在平面直角坐标系$xOy$中，抛物线$C:y^2=8x$，$P$为$x$轴正半轴上一点，线段$OP$的垂直平分线$l$交$C$于$A,B$两点，若$\angle OAP=120^\circ$，则四边形$OAPB$的周长为( \   \ )

\vspace{5pt}
\noindent
A．$64\sqrt{3}$\qquad B．$64$\qquad C．$80\sqrt{3}$\qquad D．$80$
【解答】
\vspace{8pt}
\noindent
\textbf{【答案】A}

\vspace{3pt}
\noindent
\textbf{【分析】}线段$OP$的垂直平分线$l$交$C$于$A,B$两点,结合抛物线的对称性可得$AB$与$OP$互相平分,则四边形$OAPB$为菱形,可设$P$点坐标,通过几何关系求出$A$点坐标,在代入抛物线方程即可求解.

\vspace{5pt}
\noindent
\textbf{【解析】}因为线段$OP$的垂直平分线$l$交$C$于$A,B$两点，

\noindent
所以结合抛物线的对称性可得$AB$与$OP$互相平分,则四边形$OAPB$为菱形.

\noindent
设点$P(2t,0)$且$t>0$则线段$OP$的垂直平分线$l$方程为$x=t$，

\noindent
令$l$与$x$轴交于点$H$,又$\angle OAP=120^\circ$，

\noindent
则在直角三角形$OAH$中$\angle OAH=\dfrac{1}{2}\angle OAP=60^\circ$

\noindent
继而可得$|AH|=\dfrac{|OH|}{\sqrt{3}}=\dfrac{\sqrt{3}t}{3}$，

\noindent
所以$A$点坐标为$\left(t,\dfrac{\sqrt{3}t}{3}\right)$，

\noindent
代入抛物线$C:y^2=8x$，可得$\dfrac{t^2}{3}=8t$，解得$t=24$，

\noindent
直角三角形$OAH$中$|OA|=2|AH|=2\times\dfrac{\sqrt{3}}{3}\times24=16\sqrt{3}$，

\noindent
所以四边形$OAPB$的周长为$4|OA|=64\sqrt{3}$.

\vspace{5pt}
\noindent
故选：A.
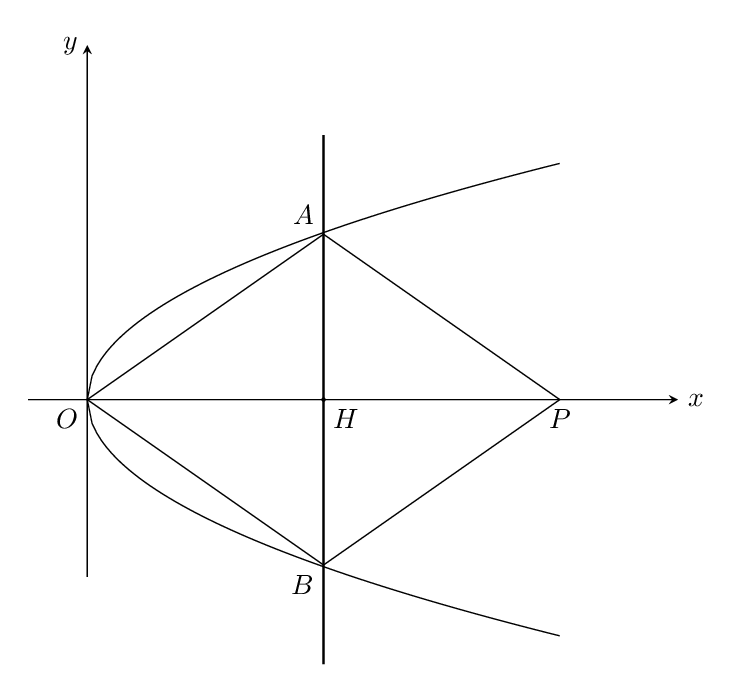